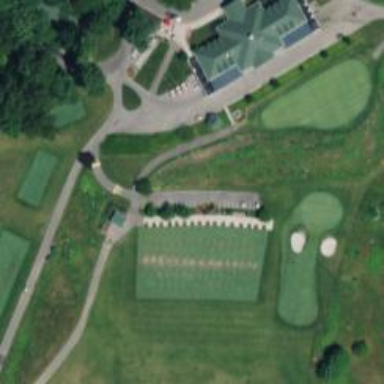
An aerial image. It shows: Path used for both walking and golf.